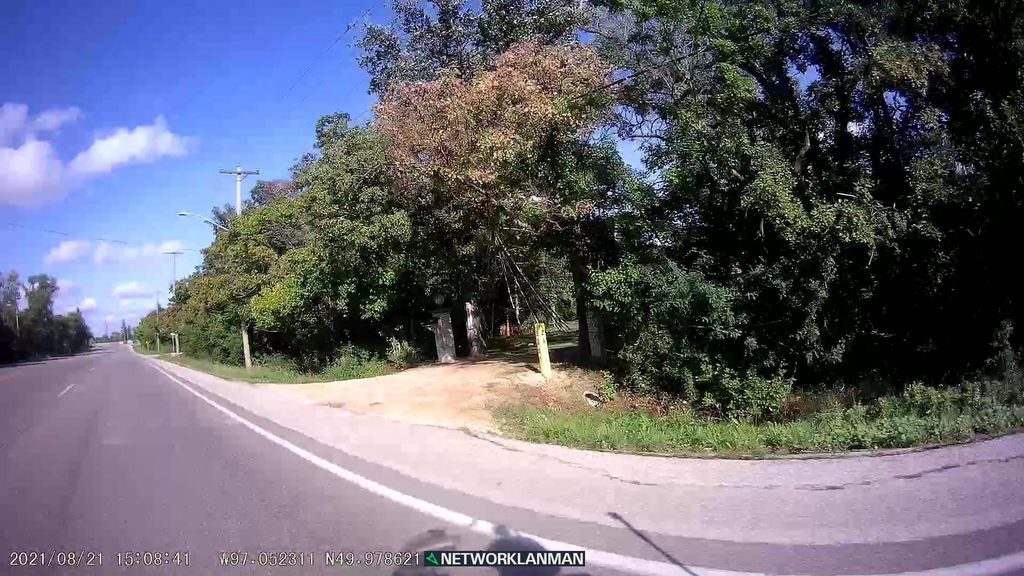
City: winnipeg